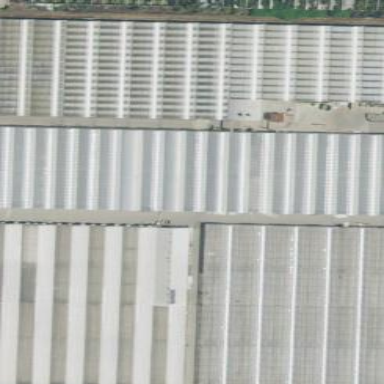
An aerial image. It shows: Greenhouse.